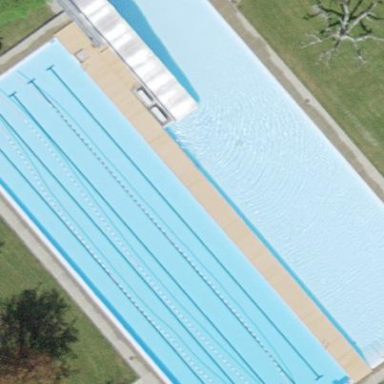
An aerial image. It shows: Swimming pool area designated for leisure and sport.